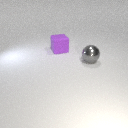
large purple rubber cube to the left of large gray metal sphere